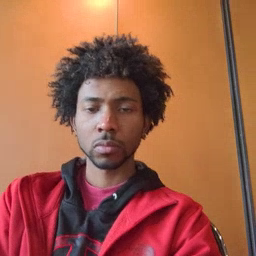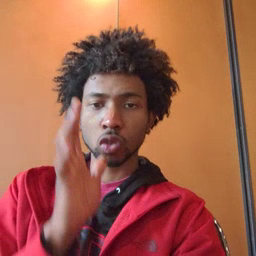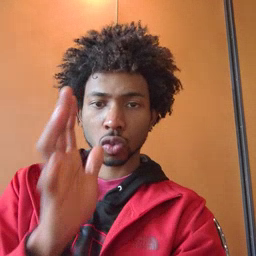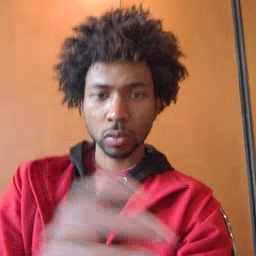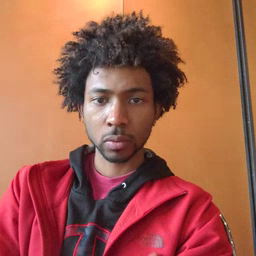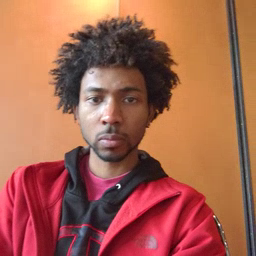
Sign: grandma